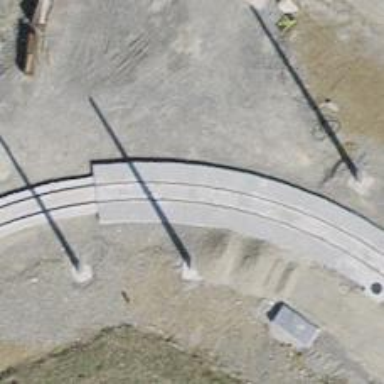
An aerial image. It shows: Tram railway with 1 track and contact lines for electrification.